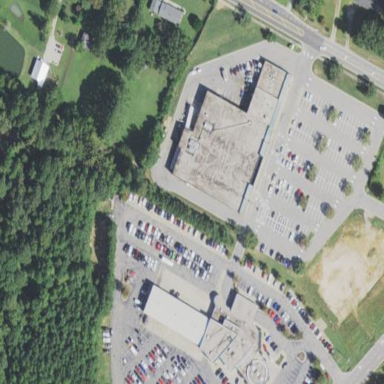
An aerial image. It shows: Commercial building.